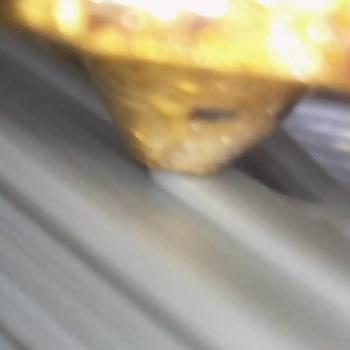
Flow rate: 127%